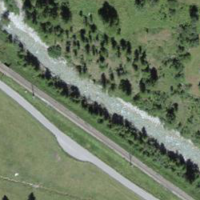
EUNIS habitat code: 26
Species observed at this site:
Cyaniris semiargus
Pyrgus serratulae
Erebia ligea
Brenthis ino
Erebia alberganus